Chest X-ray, PA view. Patient: 50 years old, sex M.
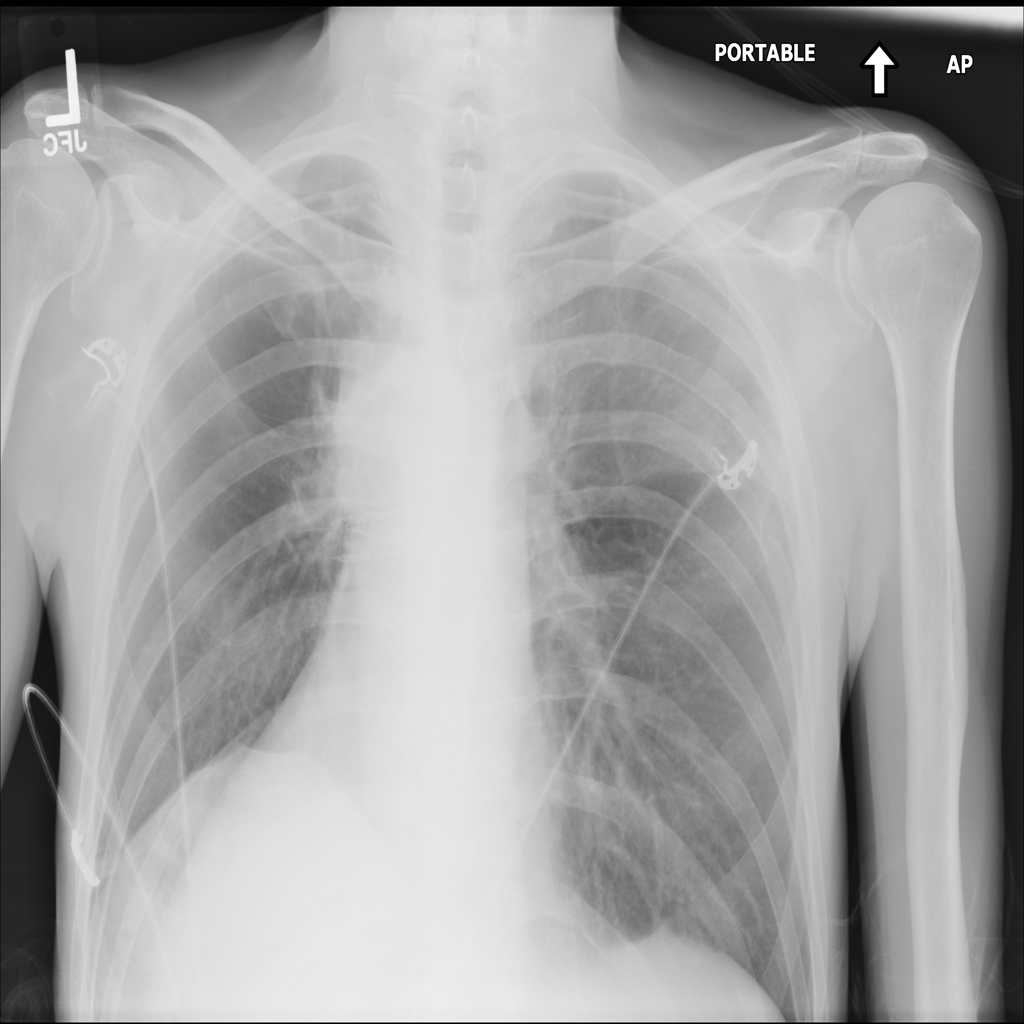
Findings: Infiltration